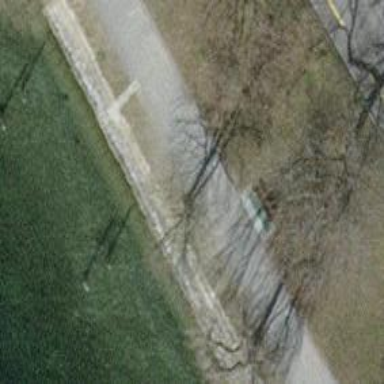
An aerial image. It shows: Bench.